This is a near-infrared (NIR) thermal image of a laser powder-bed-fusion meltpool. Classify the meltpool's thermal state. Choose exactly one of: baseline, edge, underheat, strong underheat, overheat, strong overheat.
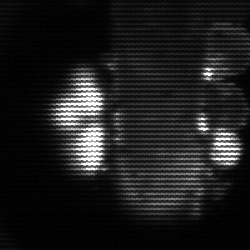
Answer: strong underheat